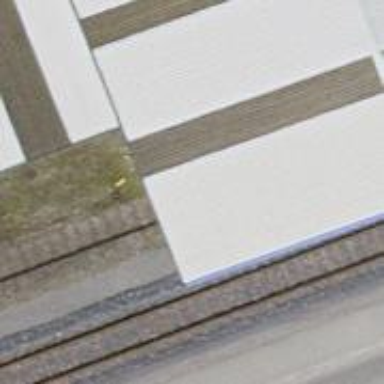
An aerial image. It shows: Single railway spur track.